Field crop: maize
Growth stage: 2
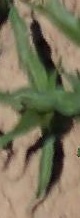
Species: maize